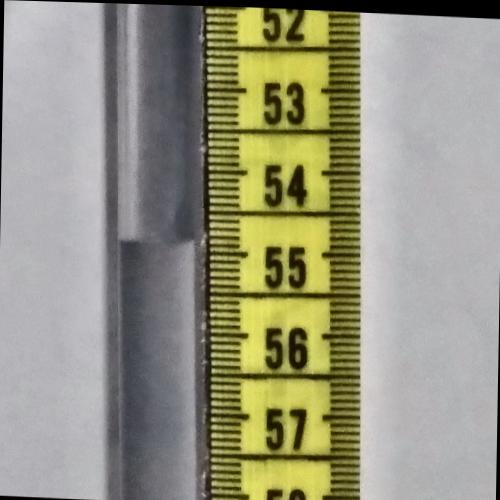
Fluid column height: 54.8 cm